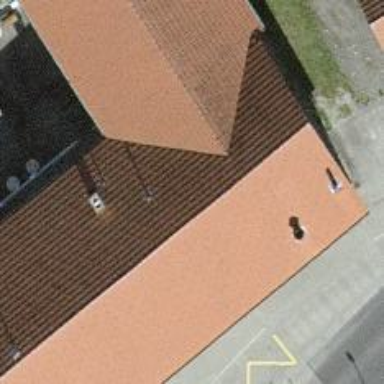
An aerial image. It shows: Restaurant.